Question: I'd like to calculate an integral of the form

where I want the results as an array (to eventually plot them as a function of omega). I have
'''
import numpy as np
import pylab as plt
from scipy import integrate
w = np.linspace(-5, 5, 1000)
def g(x):
return np.exp(-2*x)
def complexexponential(x, w):
return np.exp(-1j*w*x)
def integrand(x, w):
return g(x)*complexexponential(x, w)
integrated = np.real(integrate.quad(integrand, 0, np.inf, args = (w)))
'''
which gives me the error "supplied function does not return a valid float". I am not very familiar with the integrate-function of Scipy. Many thanks for your help in advance!
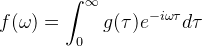
Answer: Scipy integrate.quad doesn't seem to support vector output. If you loop over all your values of 'w' and only give one of them at a time as args your code seems to work fine.
Also it doesn't handle complex integration, which you can get around using the procedure outlined in <URL>.